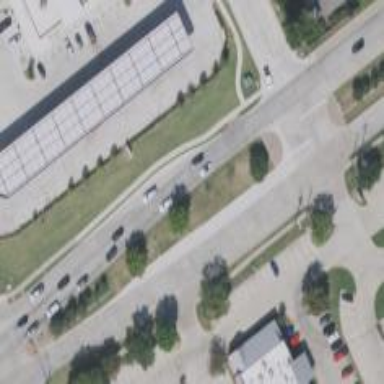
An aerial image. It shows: Secondary road with asphalt surface.